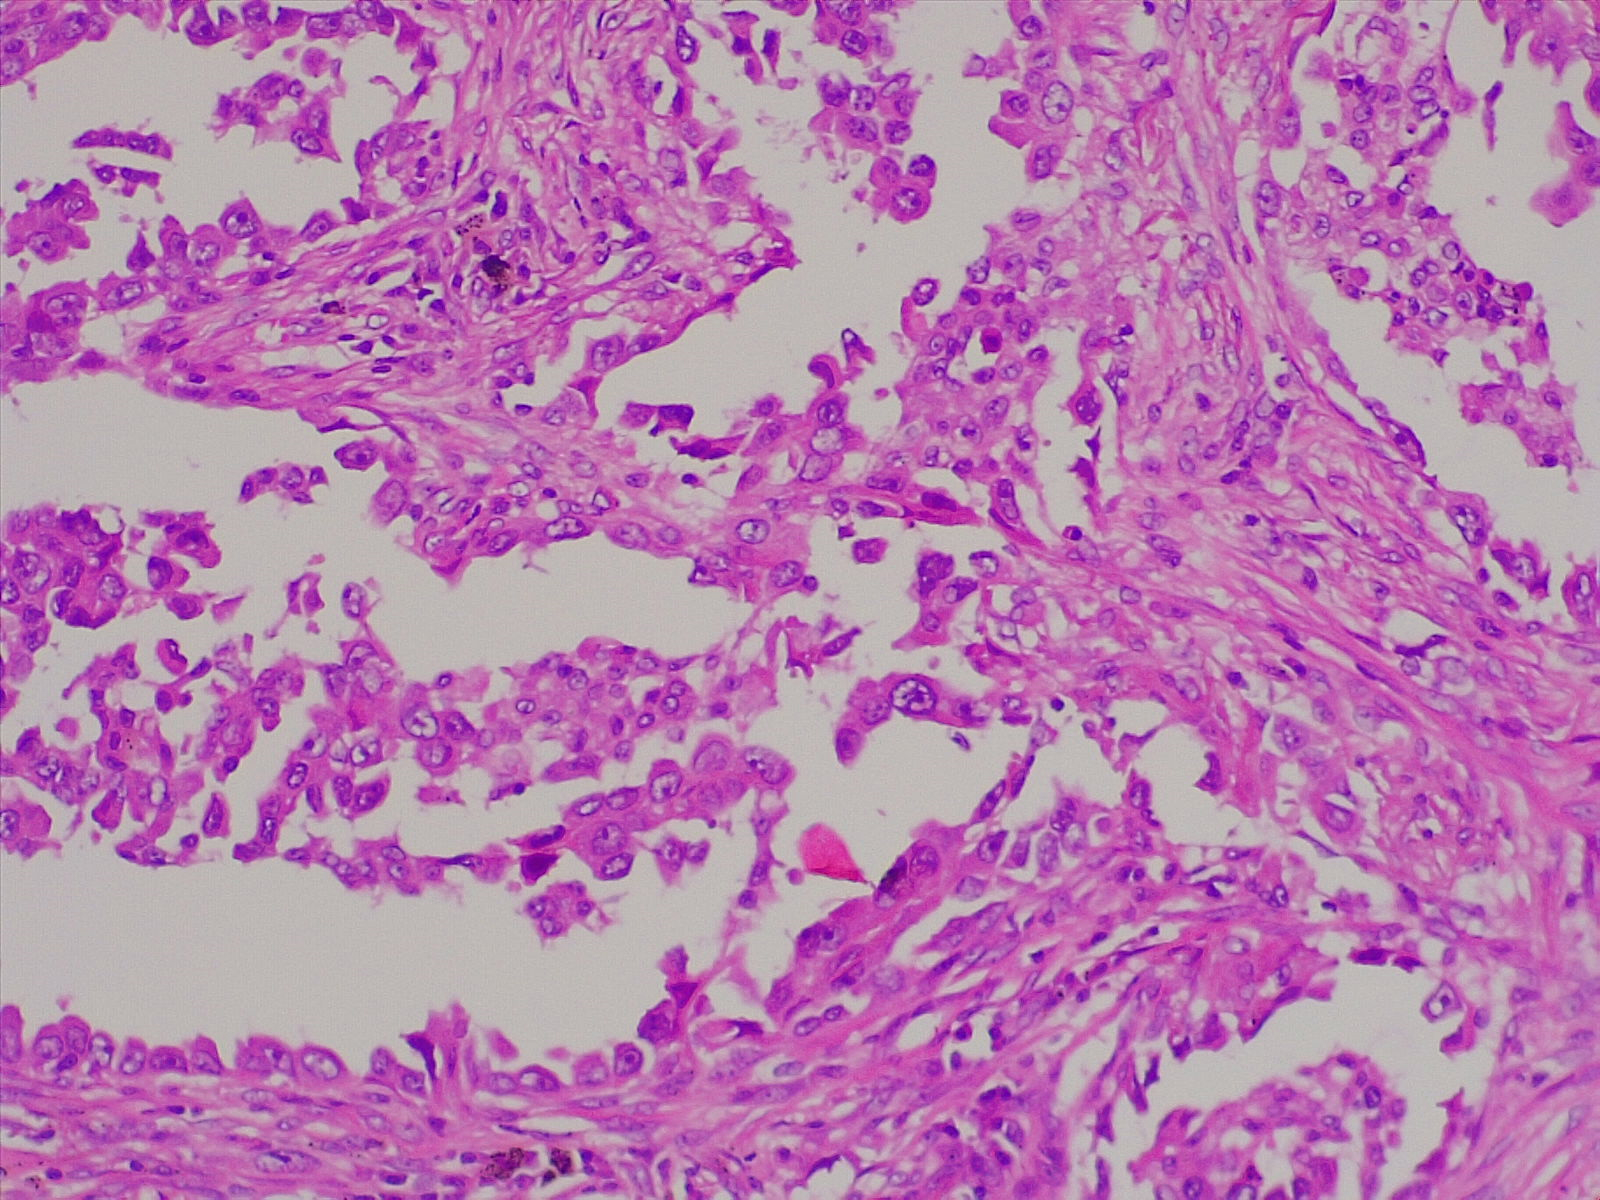
Label: lung adenocarcinoma, well differentiated